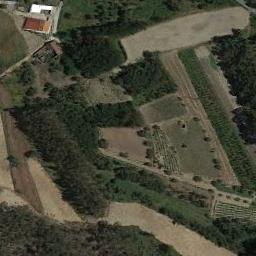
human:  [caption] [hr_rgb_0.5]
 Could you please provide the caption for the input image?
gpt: There is a terrace filled with water .

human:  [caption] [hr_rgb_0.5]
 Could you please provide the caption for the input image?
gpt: The bare and green terrace is next to some houses and trees .

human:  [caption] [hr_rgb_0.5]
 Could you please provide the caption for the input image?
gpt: There are many green plants on the terrace .

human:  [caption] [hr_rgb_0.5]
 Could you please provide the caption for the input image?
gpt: Many irregularly shaped brown and green mixed farm fields with several paths and many buildings .

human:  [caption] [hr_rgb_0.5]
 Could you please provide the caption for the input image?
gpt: There are many green trees beside the terraces .